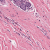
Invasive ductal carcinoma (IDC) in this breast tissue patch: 0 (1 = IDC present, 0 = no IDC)